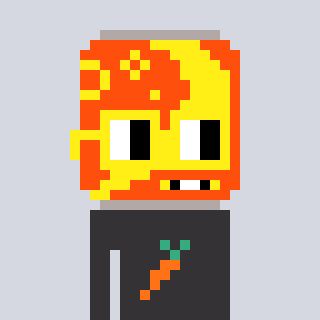
a pixel art character with square yellow glasses, a pop-shaped head and a grayscale-colored body on a cool background